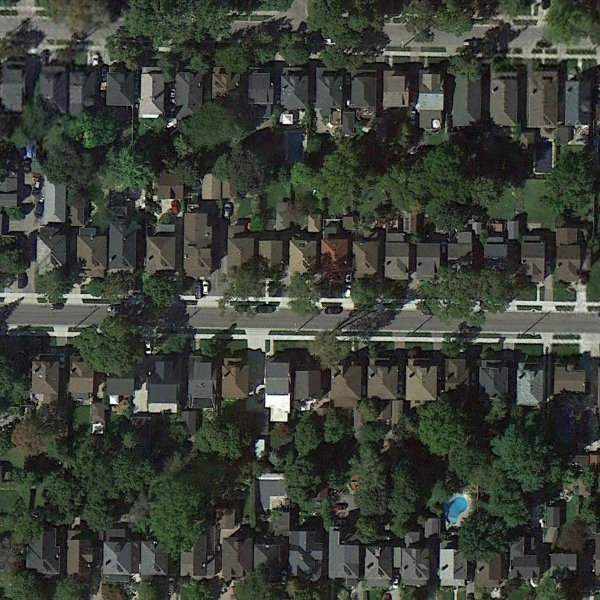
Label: DenseResidential